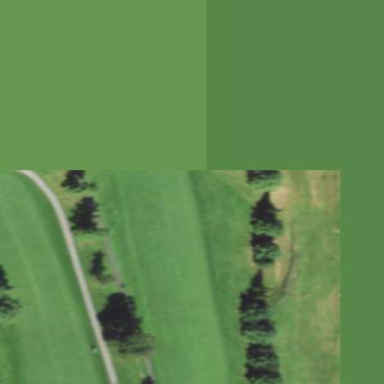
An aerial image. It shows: Golf fairway surrounded by grass.